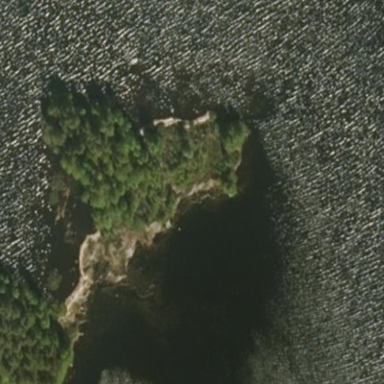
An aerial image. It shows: Island.